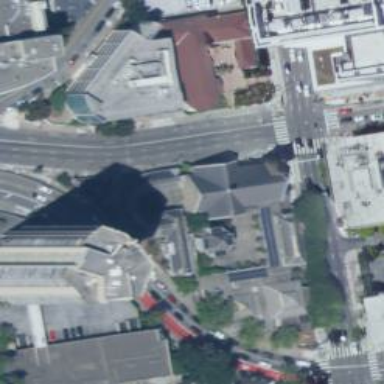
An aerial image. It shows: Place of worship.